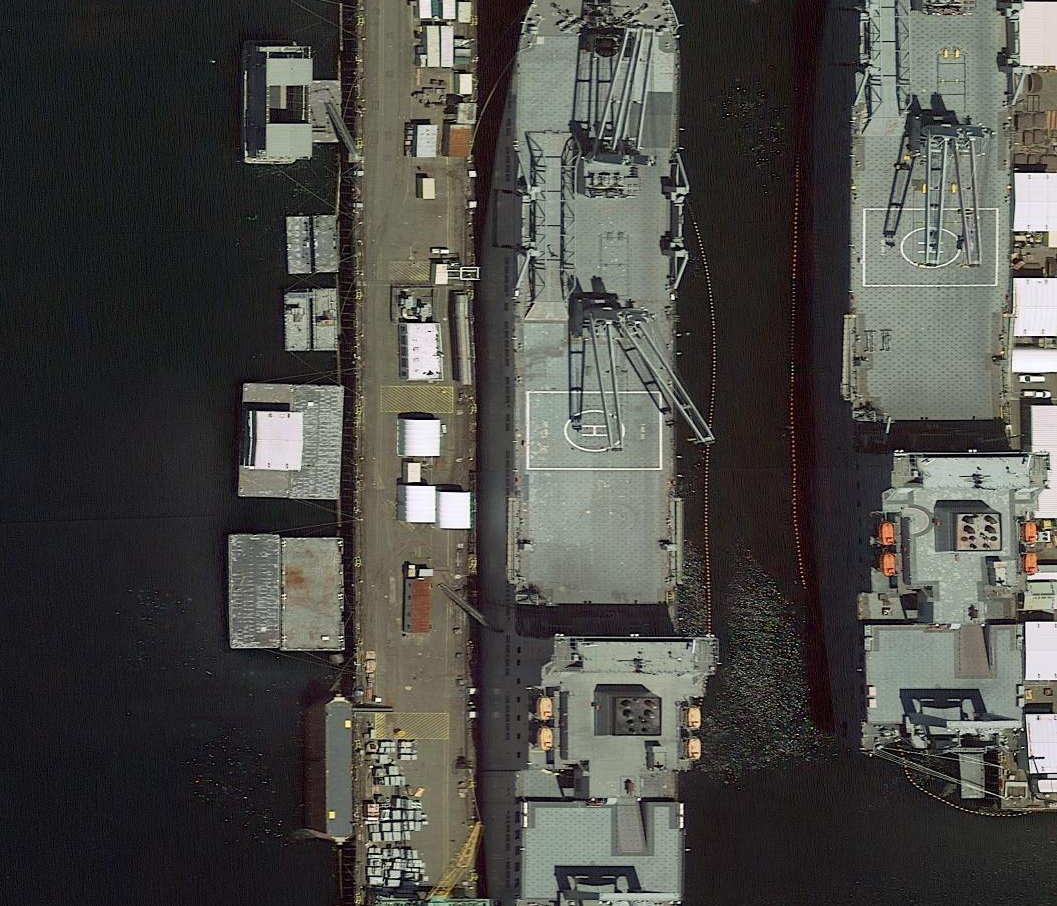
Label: Crane_ship